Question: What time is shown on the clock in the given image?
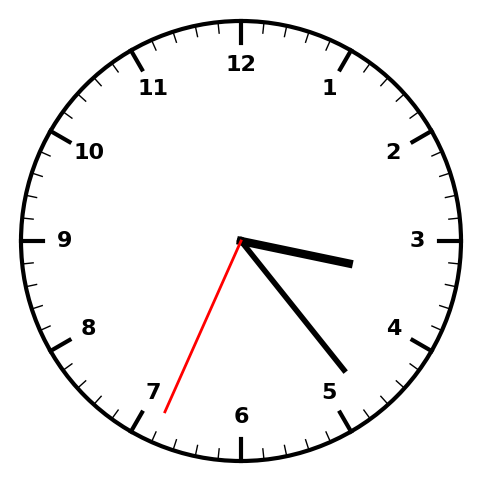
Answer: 03:23:34